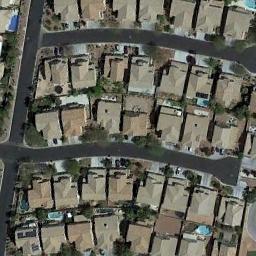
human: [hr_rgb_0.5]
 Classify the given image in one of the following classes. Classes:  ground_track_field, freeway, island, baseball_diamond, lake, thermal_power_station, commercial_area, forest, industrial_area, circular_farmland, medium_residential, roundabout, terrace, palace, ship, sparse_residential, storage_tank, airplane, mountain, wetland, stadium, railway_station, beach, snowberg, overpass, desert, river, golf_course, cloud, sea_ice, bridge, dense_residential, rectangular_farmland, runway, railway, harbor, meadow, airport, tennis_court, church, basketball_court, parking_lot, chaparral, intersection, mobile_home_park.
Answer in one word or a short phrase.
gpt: dense_residential